Question: While i was doing some image processing, i found out that GD and Imagick in PHP does not resize image to color pixel identical level, which in most cases, were not needed.
Now in case, i need a image from whatever dimension to scale to 256*256
To make sure the TEST results are consistent, i used a 256*256 image and resize it to it's own size.
what i've attempted:
'''
imagecopyresized($new, $img, 0, 0, $x, 0, $width, $height, $w, $h); //256 , 256
'''
and
'''
$compression_type = imagick::COMPRESSION_NO;
$images_ima = new Imagick($image_path); //$image_path = path to image...
$images_ima->setImageCompression($compression_type);
$images_ima->setImageCompressionQuality(100);
$images_ima->sampleImage($X_SIZE,$Y_SIZE); // 256 ,256
$images_ima->writeImages($dest_path, true); //destination path
'''
none of them worked, if i compare the output with the original image, it will look something like this:

it looks like the functions i've used are resampling the image since the variations in the RGB value between both image are small
i can achieve pixel to pixel identical resizing from 256*256 to 256*256 in photoshop, OSX preview, and even Pixelformer.
i was wondering how can that be done i PHP?
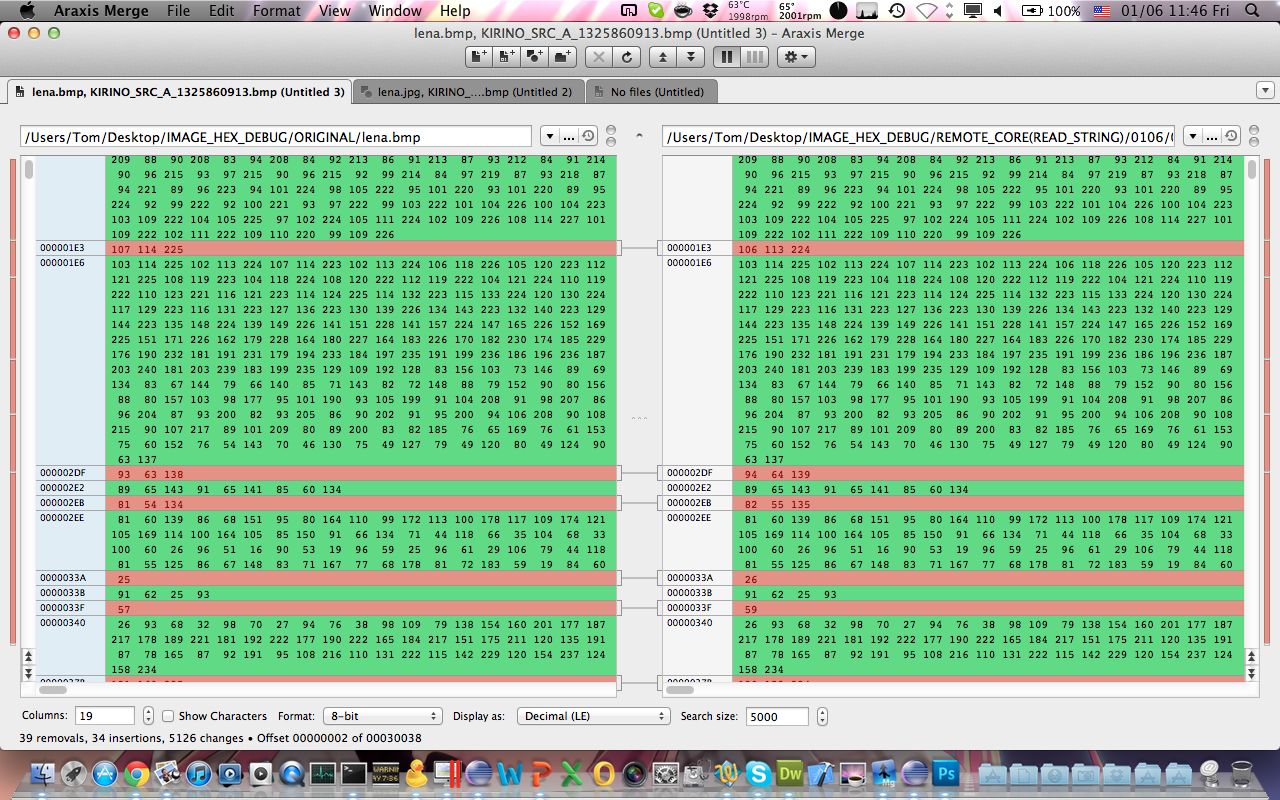
Answer: Since your image format (jpeg - assumed from 100 quality setting) is a lossy format you won't get a lossless throughput this way as you're recompressing the image.
You should try to detect image dimensions and use the original image if the dimensions are already correct.
When you don't change the dimensions (original dimensions = dimensions after resizing) in Photoshop or OSX preview they won't recompress the image, that's why you won't see any change.